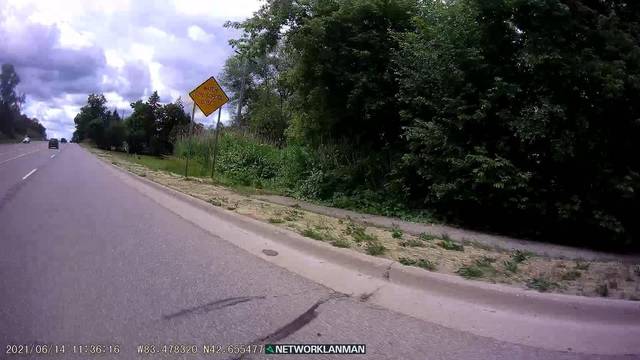
Region: United States
Coordinates: 42.655, -83.478